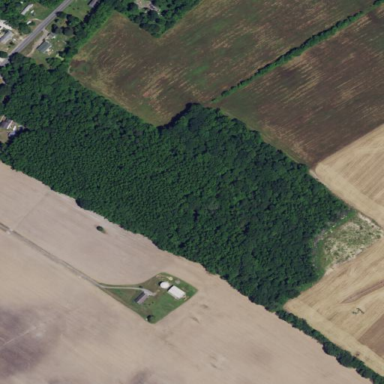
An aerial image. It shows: Beautiful woodland area.